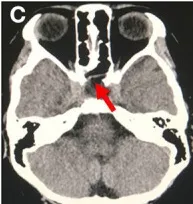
Brain magnetic resonance imaging (MRI) and computed tomography (CT) image after patient admission. (C) On day 47 of admission (March 12, 2019), nonenhanced skull CT scan revealed that the cerebrospinal fluid leakage was successfully repaired owing to the skull base reconstruction with mucosal flap.
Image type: radiology (ct)